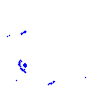
Particle: proton